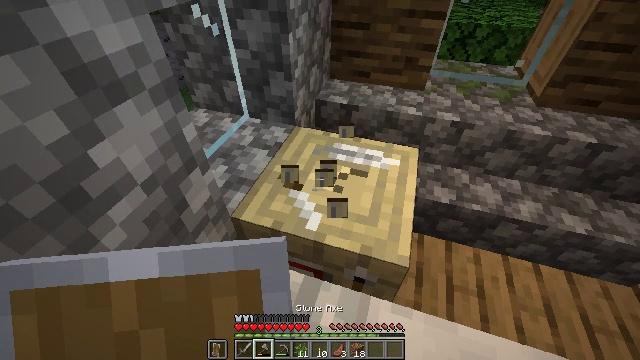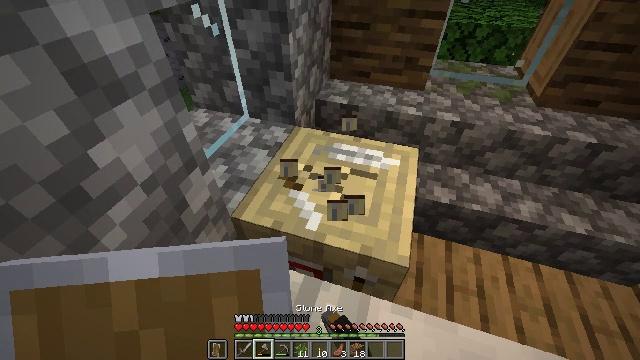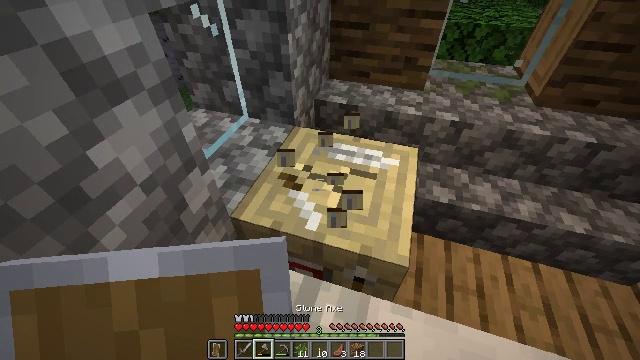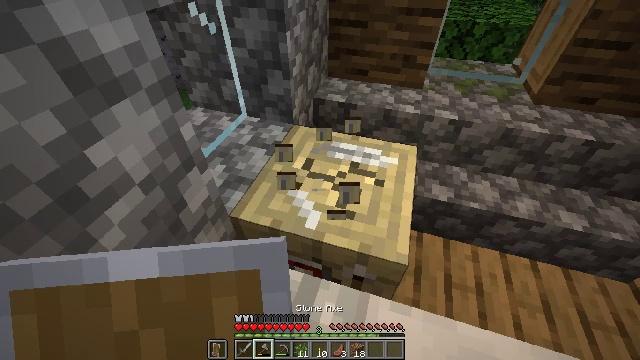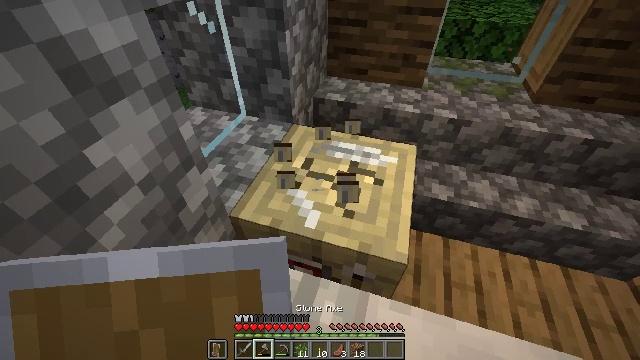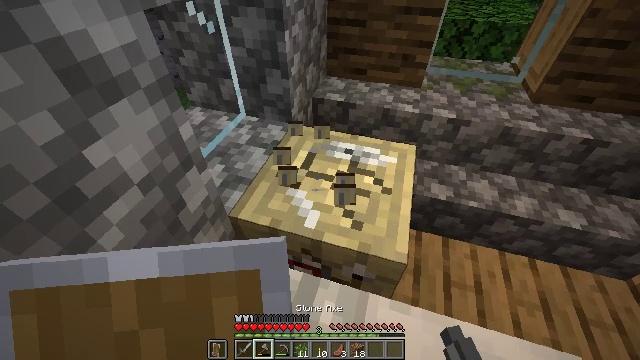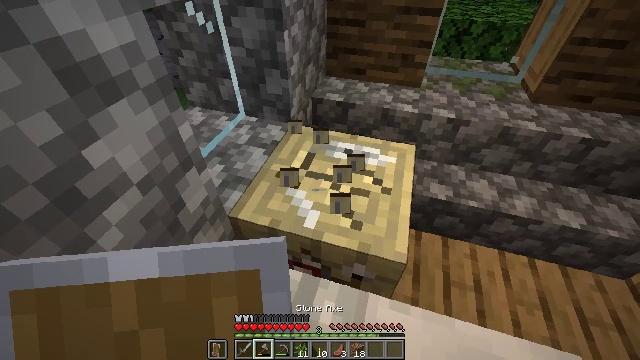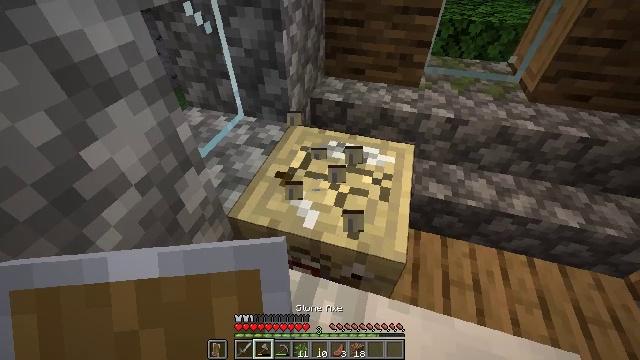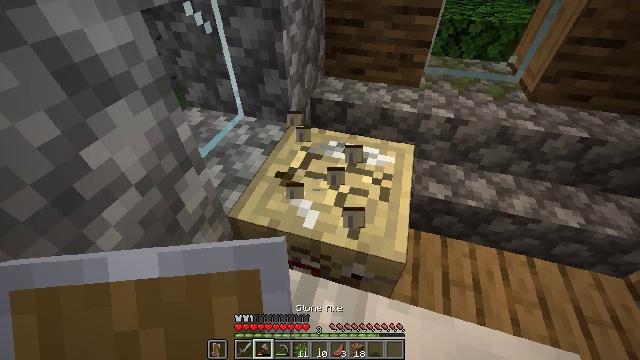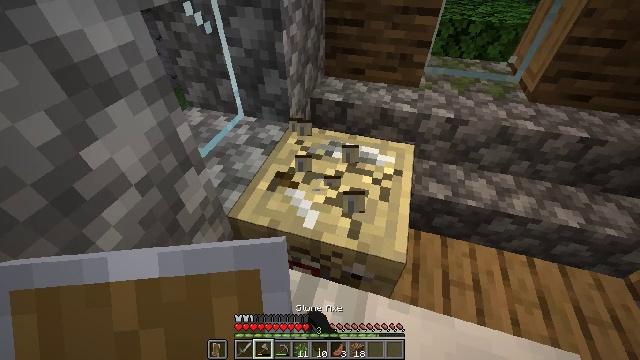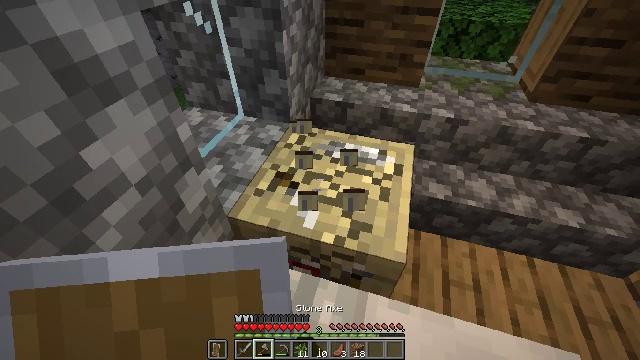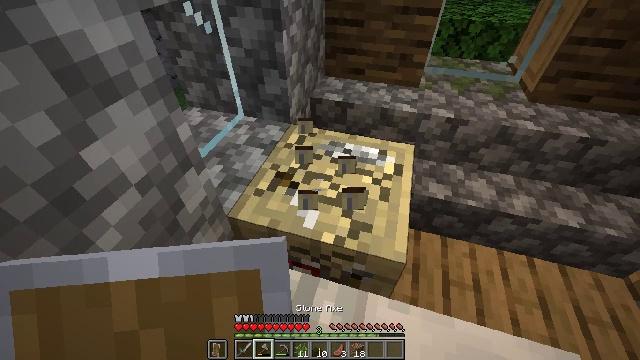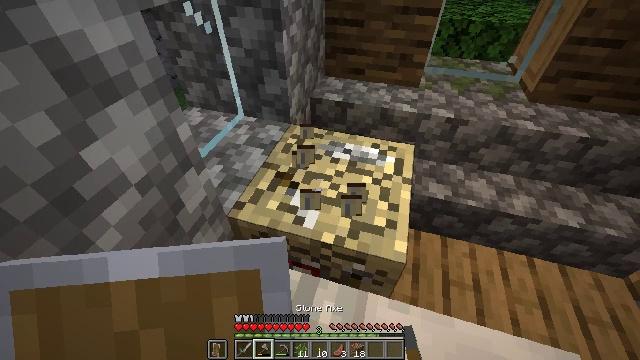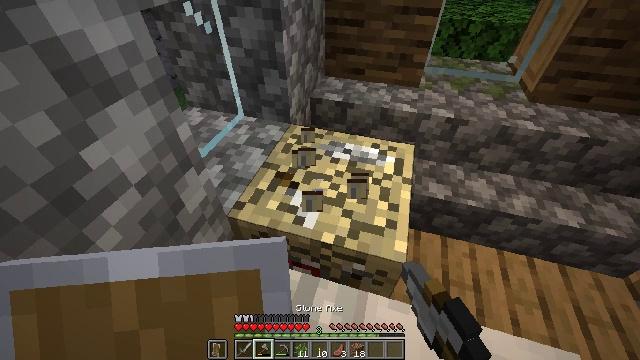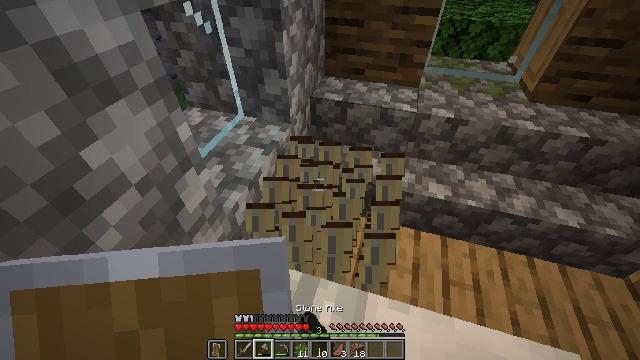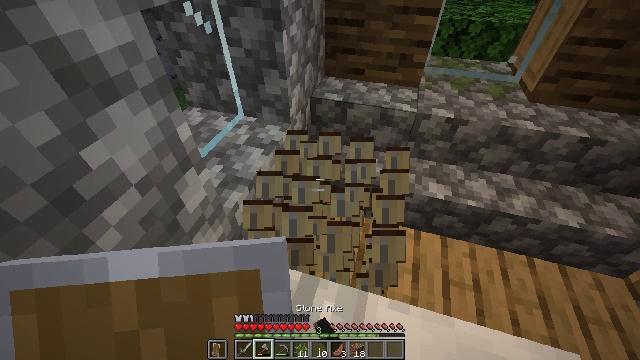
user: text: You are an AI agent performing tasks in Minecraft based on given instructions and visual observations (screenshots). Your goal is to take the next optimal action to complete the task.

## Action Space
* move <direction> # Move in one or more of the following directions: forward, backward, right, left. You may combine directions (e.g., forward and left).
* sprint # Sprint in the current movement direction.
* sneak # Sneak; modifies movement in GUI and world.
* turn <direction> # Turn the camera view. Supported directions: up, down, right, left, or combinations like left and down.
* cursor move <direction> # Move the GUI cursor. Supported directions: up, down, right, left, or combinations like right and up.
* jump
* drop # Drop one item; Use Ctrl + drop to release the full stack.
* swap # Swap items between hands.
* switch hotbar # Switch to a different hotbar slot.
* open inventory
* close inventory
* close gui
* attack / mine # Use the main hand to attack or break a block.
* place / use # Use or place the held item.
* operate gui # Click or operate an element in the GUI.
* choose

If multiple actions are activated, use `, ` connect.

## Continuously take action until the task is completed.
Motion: motion action
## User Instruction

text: Get the fletching table back into the inventory.
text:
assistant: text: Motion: attack / mine
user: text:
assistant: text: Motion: attack / mine
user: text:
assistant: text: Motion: attack / mine
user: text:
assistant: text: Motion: attack / mine
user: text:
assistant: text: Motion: attack / mine
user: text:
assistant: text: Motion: attack / mine
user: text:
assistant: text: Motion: attack / mine
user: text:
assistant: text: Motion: attack / mine
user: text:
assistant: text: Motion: attack / mine
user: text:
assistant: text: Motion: attack / mine
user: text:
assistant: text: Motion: attack / mine
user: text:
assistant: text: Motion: attack / mine
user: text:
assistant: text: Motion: attack / mine
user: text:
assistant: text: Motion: attack / mine
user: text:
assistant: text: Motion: attack / mine
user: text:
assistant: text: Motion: attack / mine
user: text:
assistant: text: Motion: attack / mine
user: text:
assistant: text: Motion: attack / mine
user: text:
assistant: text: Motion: move forward, attack / mine
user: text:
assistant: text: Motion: no_op